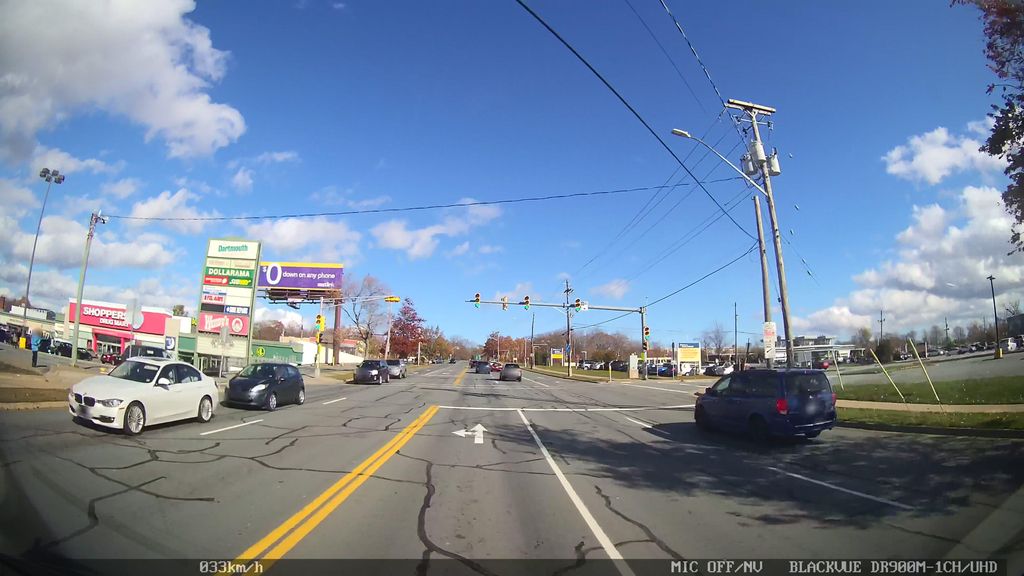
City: halifax